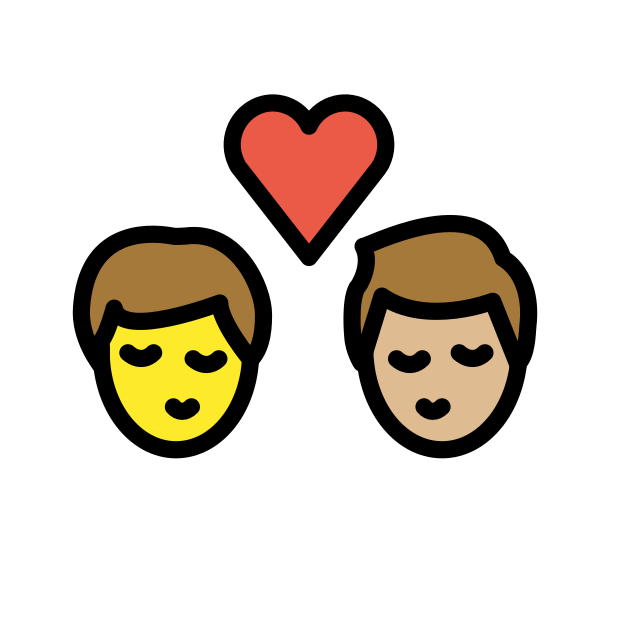
kiss: man, man, medium-dark skin tone, medium-light skin tone